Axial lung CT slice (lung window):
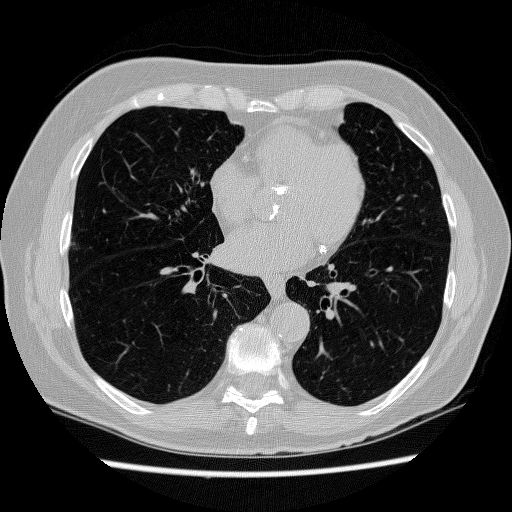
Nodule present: no